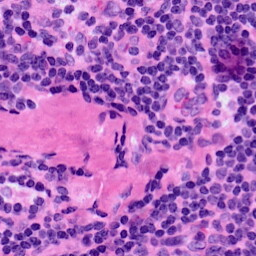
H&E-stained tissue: LymphNode